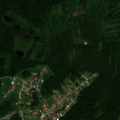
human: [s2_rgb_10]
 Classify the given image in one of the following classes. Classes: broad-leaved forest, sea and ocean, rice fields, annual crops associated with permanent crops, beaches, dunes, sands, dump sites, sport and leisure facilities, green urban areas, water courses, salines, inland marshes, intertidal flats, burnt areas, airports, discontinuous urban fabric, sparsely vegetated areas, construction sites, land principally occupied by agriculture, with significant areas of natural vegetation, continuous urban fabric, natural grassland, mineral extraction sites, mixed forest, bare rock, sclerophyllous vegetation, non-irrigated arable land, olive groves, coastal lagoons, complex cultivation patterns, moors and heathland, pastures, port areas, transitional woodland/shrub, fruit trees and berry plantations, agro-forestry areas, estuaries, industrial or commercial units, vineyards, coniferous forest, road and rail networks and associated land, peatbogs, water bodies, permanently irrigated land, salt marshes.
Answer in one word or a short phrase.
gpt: discontinuous urban fabric, mixed forest, inland marshes